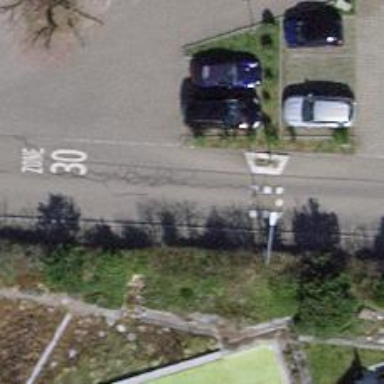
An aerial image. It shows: Public transport stop position.